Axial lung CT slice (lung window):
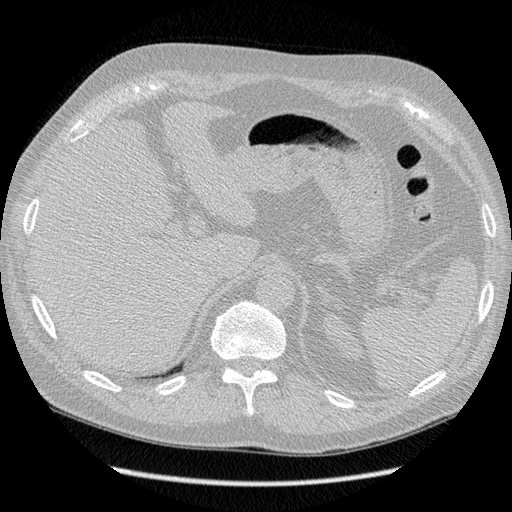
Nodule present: no